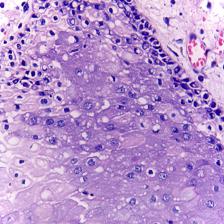
Diagnosis: OSCC